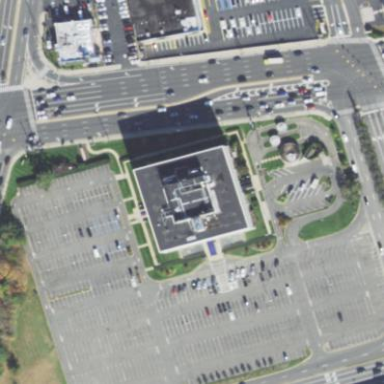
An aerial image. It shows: Building.